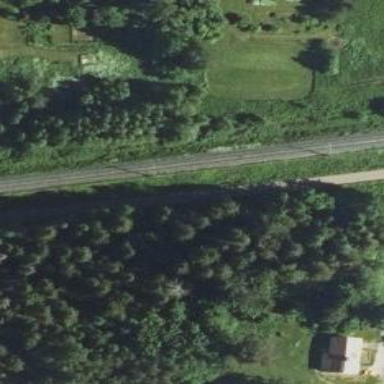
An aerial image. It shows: Railway track with continuous electrified contact lines.